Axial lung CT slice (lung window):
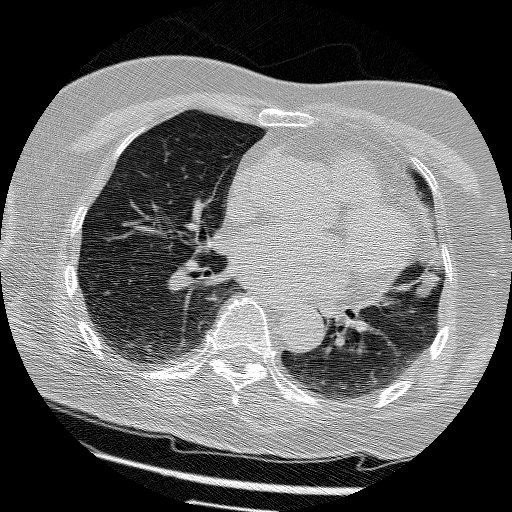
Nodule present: yes
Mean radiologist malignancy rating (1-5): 5